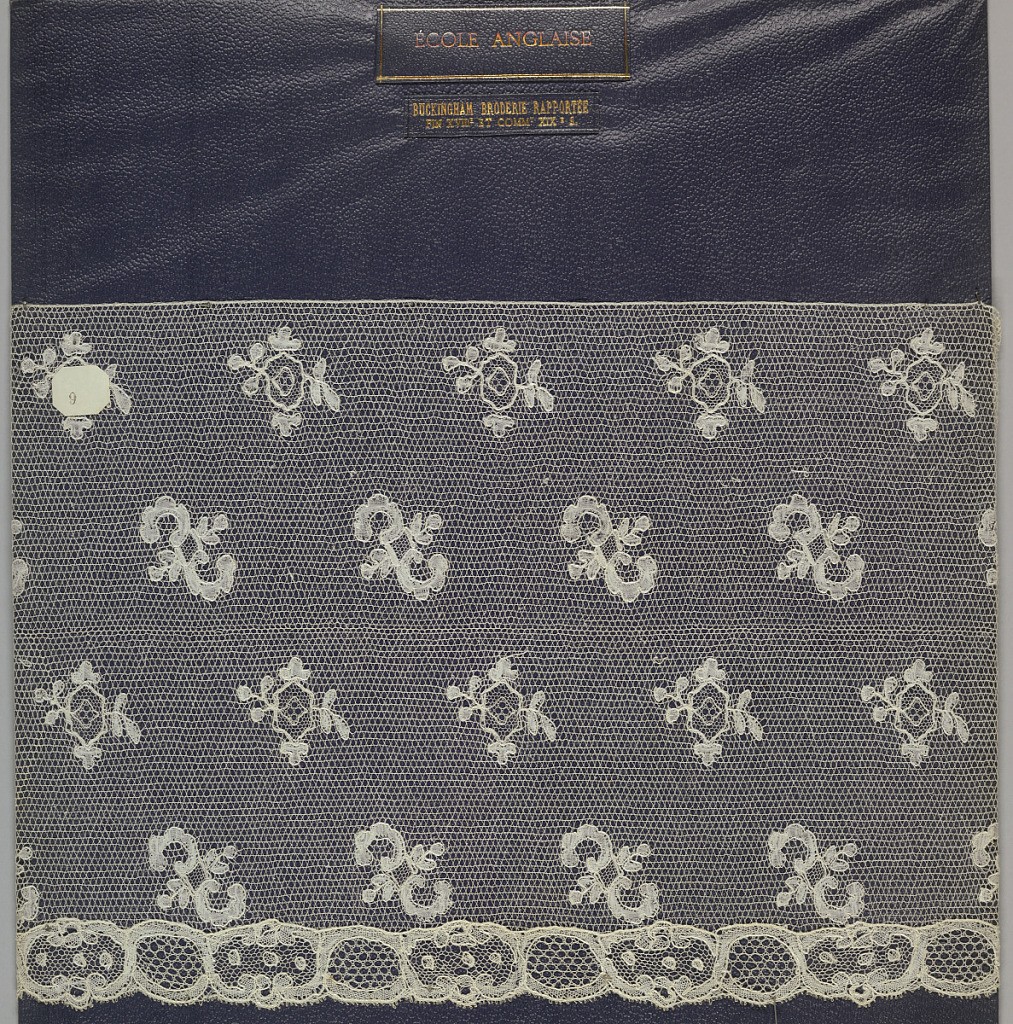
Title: Band
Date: early 19th century
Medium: Technique: bobbin lace
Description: Edge of bobbin lace, floral bracket field, early 19th century, Buckinghamshire.